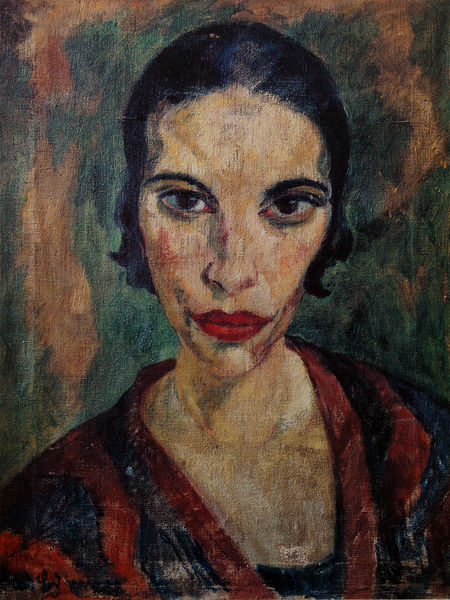
Titel: Porträt Rosa Baumann
Künstler: Adolf Büger
Standort: Privatbesitz
Institution: Privatbesitz
Schlagwörter: blau, haut, grün, ausschnitt, frau, frisur, hintergrund, kleid, licht, mund, nase, schwarz, ölbild, blick, dame, rot, expressionismus, jacke, wand, augen, bildnis, portrait, porträt, haare, kind, brustbild, dekollete, lippen, umrandung, oil, red, white, black, dark, dress, face, green, hair, lady, nose, painting, woman, lippenstift, groß, skin, orange, eyes, gedeckte farben, light, narrow, expression, look, shadow, en face, mouth, cheeks, neck, red lips, chest, lips, stare, stripes, black hair, cheek, decollete, elongated, eyebrows, eypression, frontal, gaugain, moderssohn becker, staring, stripe, wallblue